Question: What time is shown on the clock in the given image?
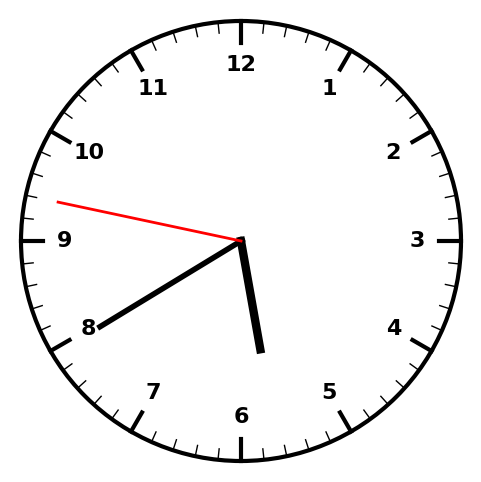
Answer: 05:39:47